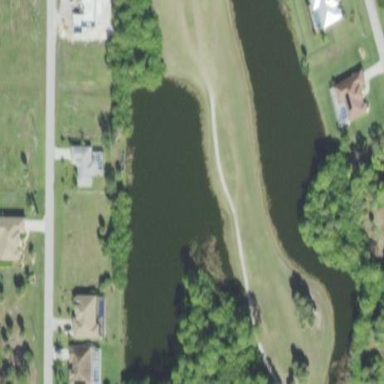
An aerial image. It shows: Picturesque scene of golf course with lateral water hazard.